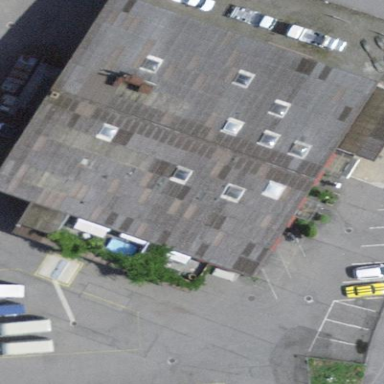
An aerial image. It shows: Commercial building.